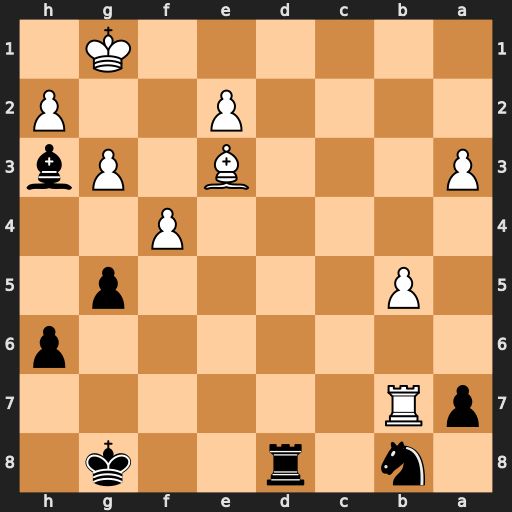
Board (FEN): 1n1r2k1/pR6/7p/1P4p1/5P2/P3B1Pb/4P2P/6K1
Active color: b
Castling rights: -
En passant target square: -
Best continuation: Rd1+ Kf2 Rf1#